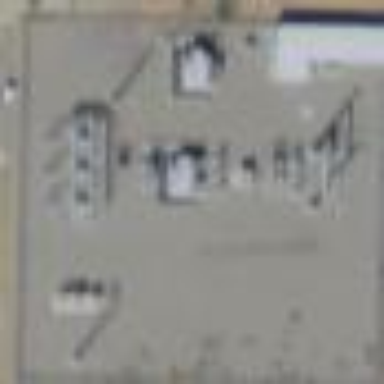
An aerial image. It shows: Power substation.